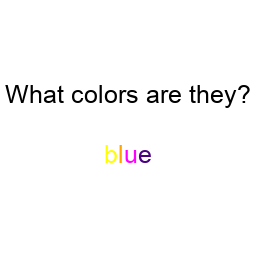
Color: yellow, orange, magenta, indigo
Color name shown: blue
Background color: white
Question text color: black